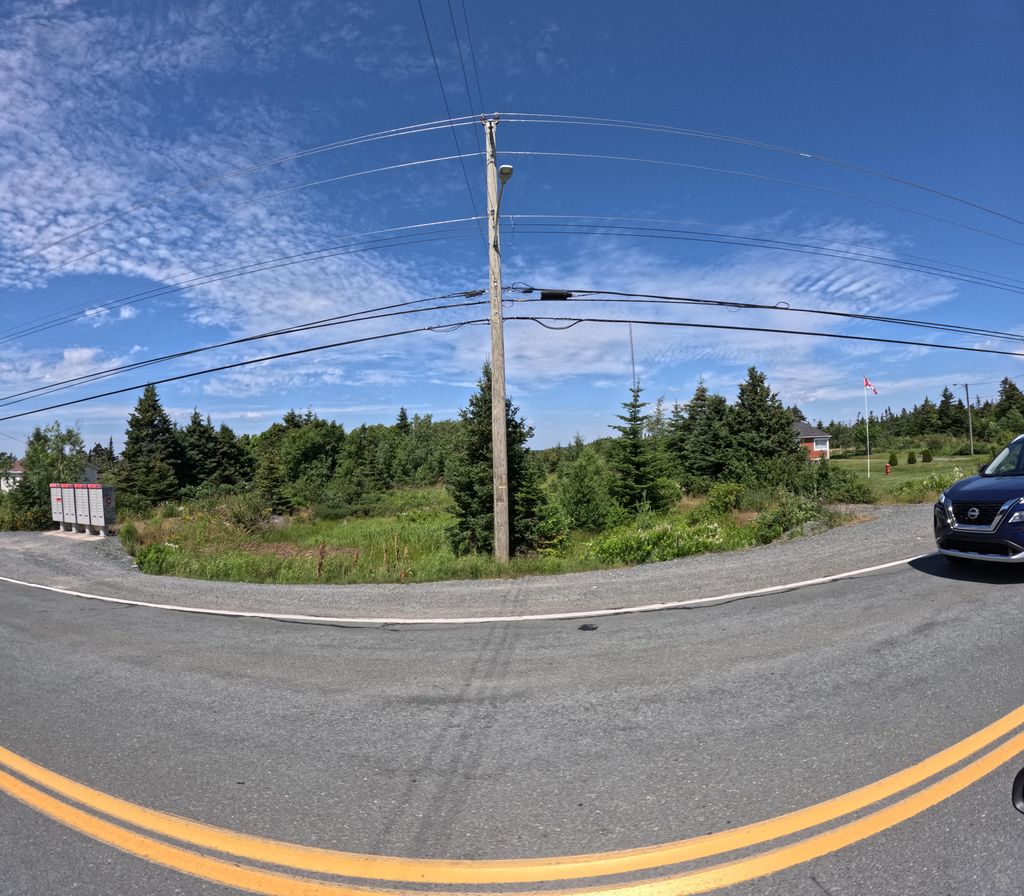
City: st_johns